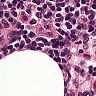
Metastatic tissue present: no